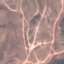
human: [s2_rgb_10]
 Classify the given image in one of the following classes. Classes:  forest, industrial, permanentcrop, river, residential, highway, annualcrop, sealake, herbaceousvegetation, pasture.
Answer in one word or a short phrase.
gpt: HerbaceousVegetation